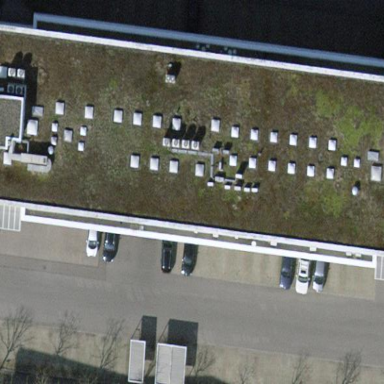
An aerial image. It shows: Office building.